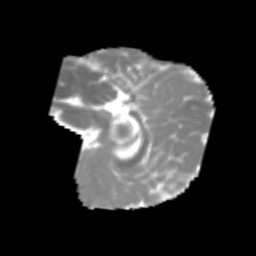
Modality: MD
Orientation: sagittal
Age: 6
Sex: male
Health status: healthy